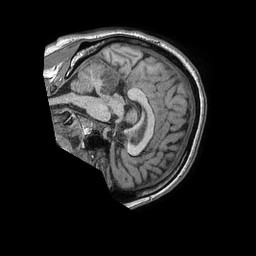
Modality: T1w
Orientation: sagittal
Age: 46
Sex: female
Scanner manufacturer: philips
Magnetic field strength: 1.5 T
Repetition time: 0.007536 s
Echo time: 0.003429 s